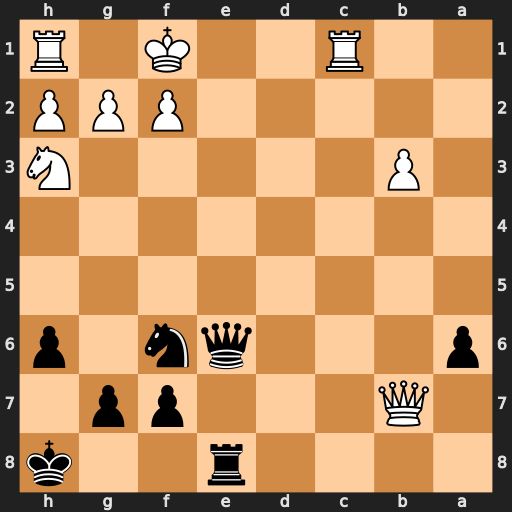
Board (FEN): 4r2k/1Q3pp1/p3qn1p/8/8/1P5N/5PPP/2R2K1R
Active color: b
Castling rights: -
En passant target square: -
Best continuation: Qe2+ Kg1 Qe1+ Rxe1 Rxe1#